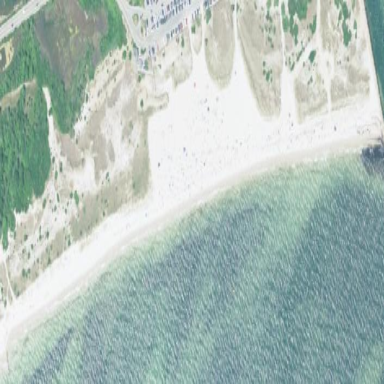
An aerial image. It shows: Sandy beach with natural surroundings.